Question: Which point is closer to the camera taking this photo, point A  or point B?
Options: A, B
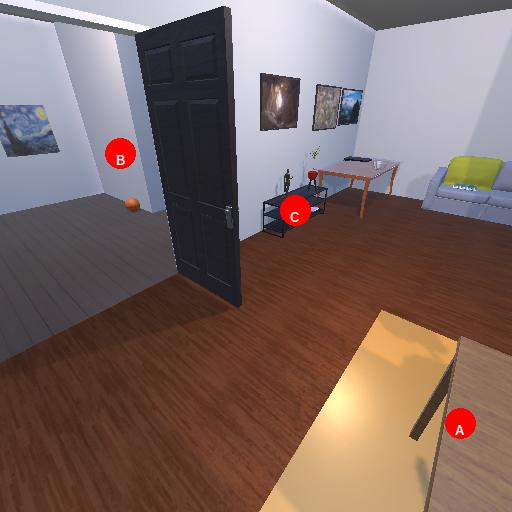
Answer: A